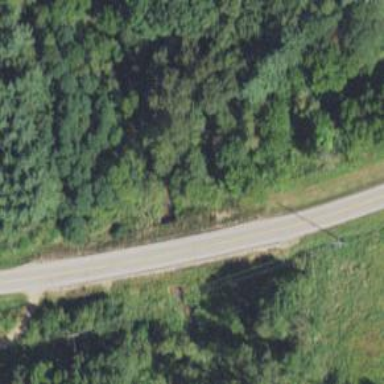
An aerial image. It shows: Secondary road.